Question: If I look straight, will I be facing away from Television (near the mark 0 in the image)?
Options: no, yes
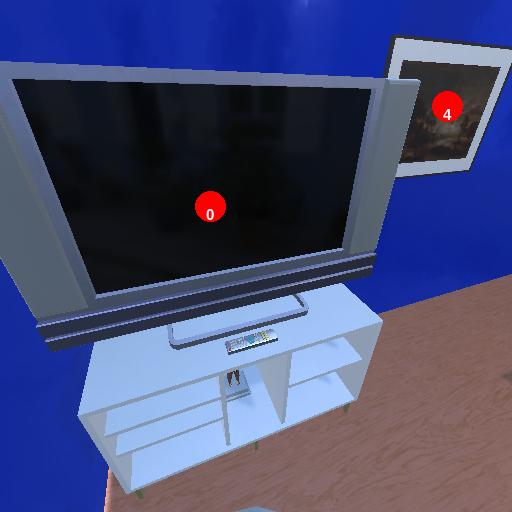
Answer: no